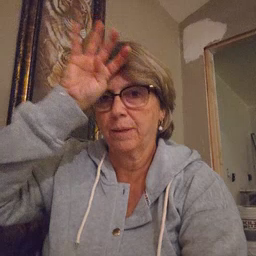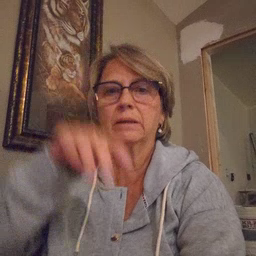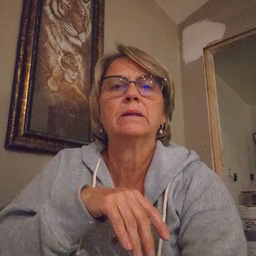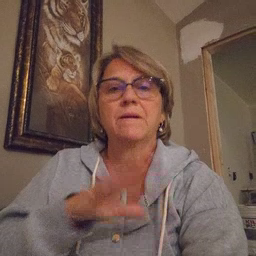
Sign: fireman